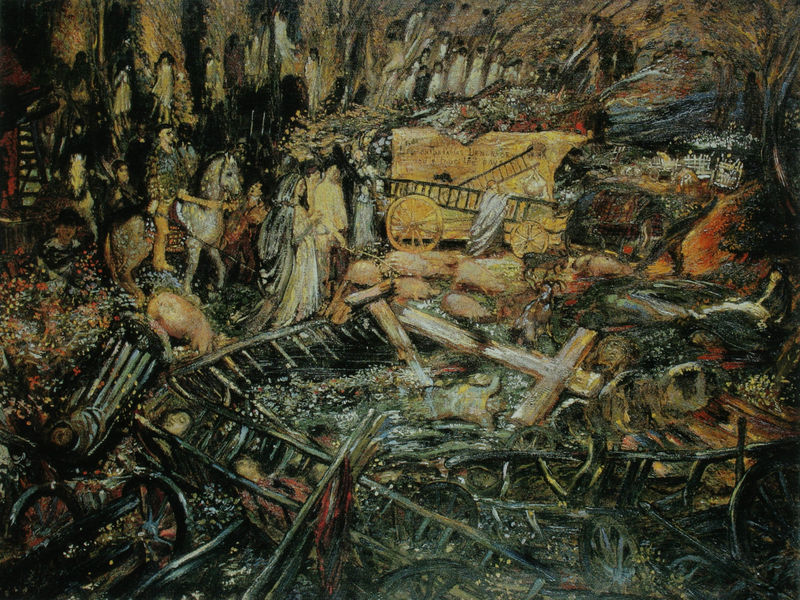
Titel: Der große Umsturz
Künstler: Henry De Groux
Standort: Paris
Institution: Privatbesitz
Schlagwörter: blau, gemälde, weiß, bäume, frauen, gelb, grün, landschaft, menschen, ocker, bewegung, blumen, braun, frau, grau, holz, männer, orange, schwarz, rot, leute, masse, menge, mensch, tod, gold, renaissance, bauern, karren, pferd, reiter, räder, chaos, beine, reiten, zaumzeug, bein, abstrakt, zug, speichen, figuren, rad, wagen, krieg, leiter, schlacht, zerstörung, wandmalerei, ruine, kreuz, sprossen, haufen, durcheinander, leichen, soldat, tote, bläulich, armee, heer, schimmel, puppe, puppen, gestalten, expressiv, ross, prozession, fresko, schlachtfeld, verwüstung, chagall, unordnung, kreut, mexiko, italienisch, gerümpel, unordentlich, leitern, gewirr, sprosse, courage, die schlacht von urbino, diego rivera, müllhalde, paolo urbino, trauerzug, wimmelbild